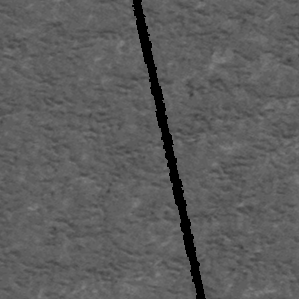
Label: frost